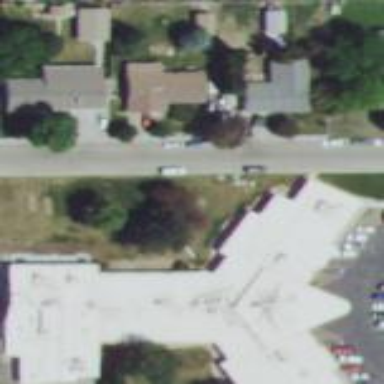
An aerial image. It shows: Nursing home building.